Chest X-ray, PA view. Patient: 44 years old, sex M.
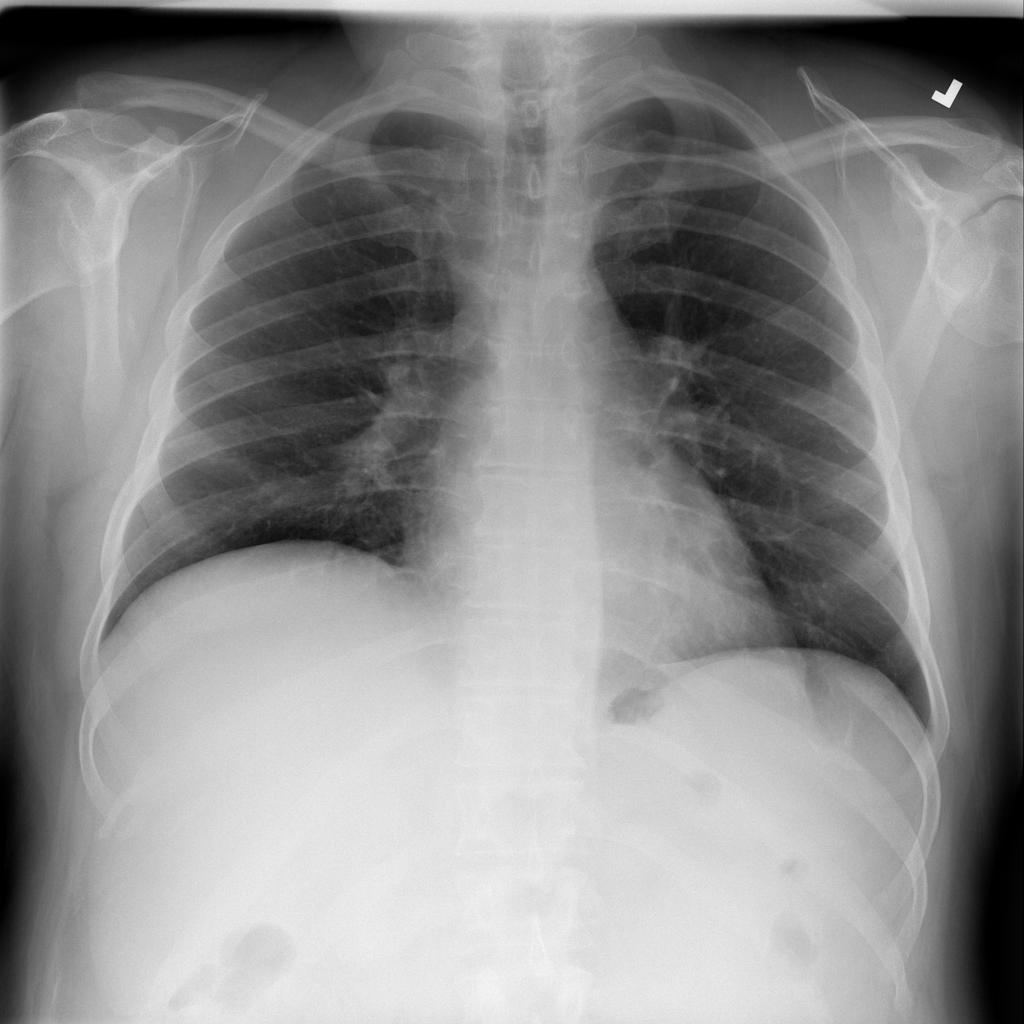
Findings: No Finding